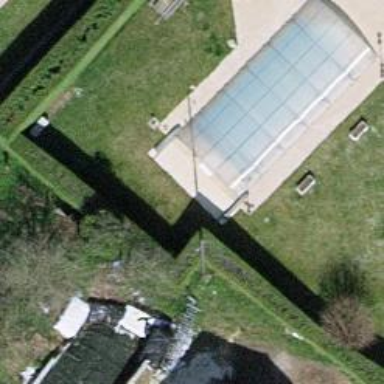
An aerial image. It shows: Swimming pool located in leisure land.